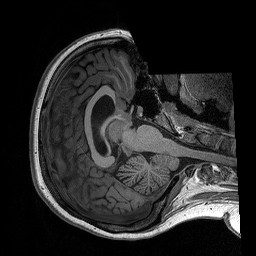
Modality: T1w
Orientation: axial
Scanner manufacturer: siemens
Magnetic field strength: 3 T